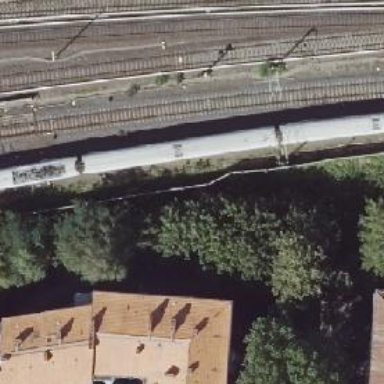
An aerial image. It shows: Rail on embankment with electrified contact lines.